Interaction volume radius: 5 \u00c5
Interaction volume height: 25 \u00c5
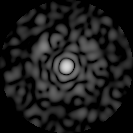
Disorder parameter: 0.782